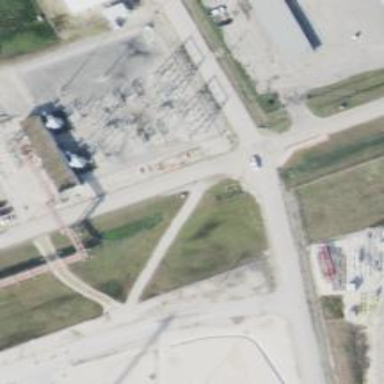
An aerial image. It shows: Switch for power supply.